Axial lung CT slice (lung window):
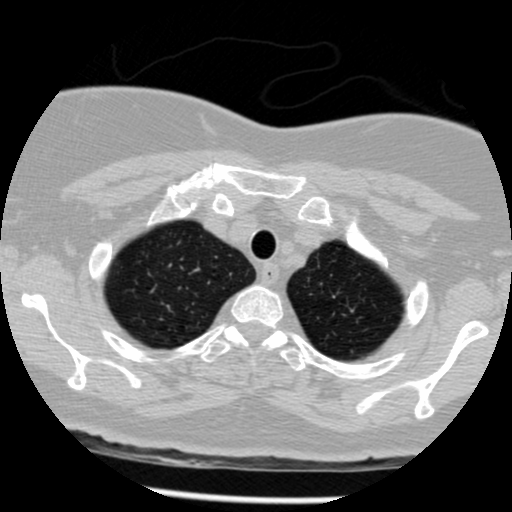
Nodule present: no